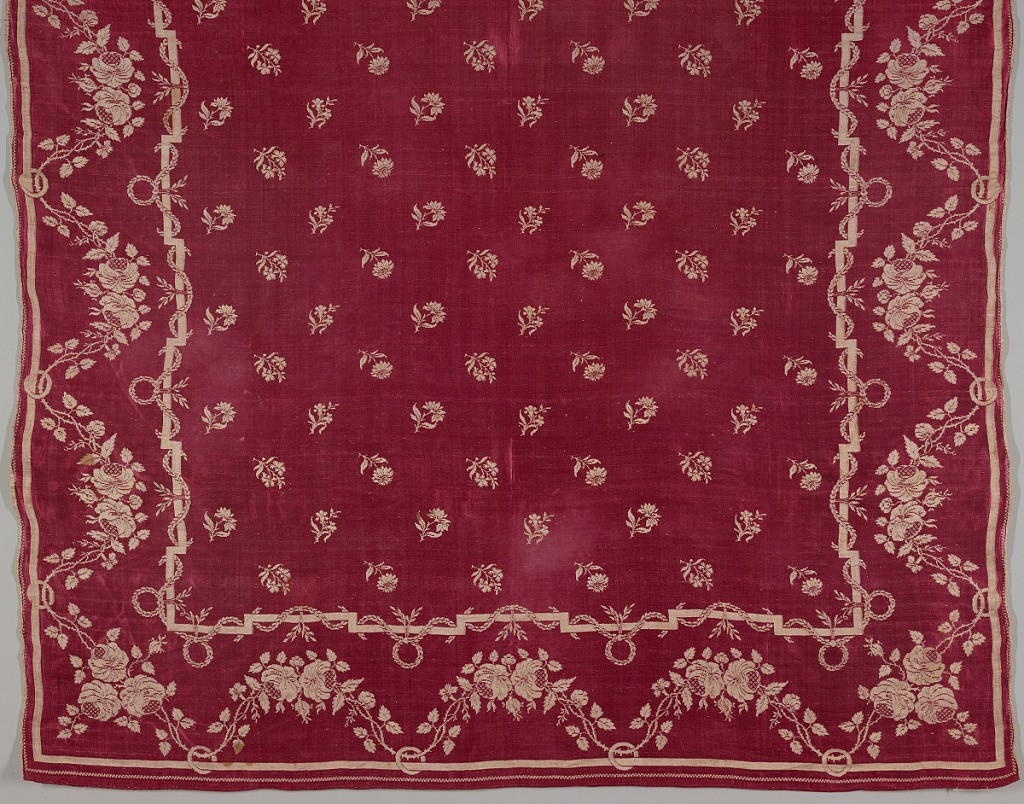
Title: Square
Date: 19th century
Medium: undyed linen warp, silk weft Technique: 9&1 satin damask
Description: Center field has a straight repeat of four small flowers. Borders have a garland of roses threaded through a ring attached to a bar along the outer edge. Warp ends are hemmed, and weft is selvage to selvage.